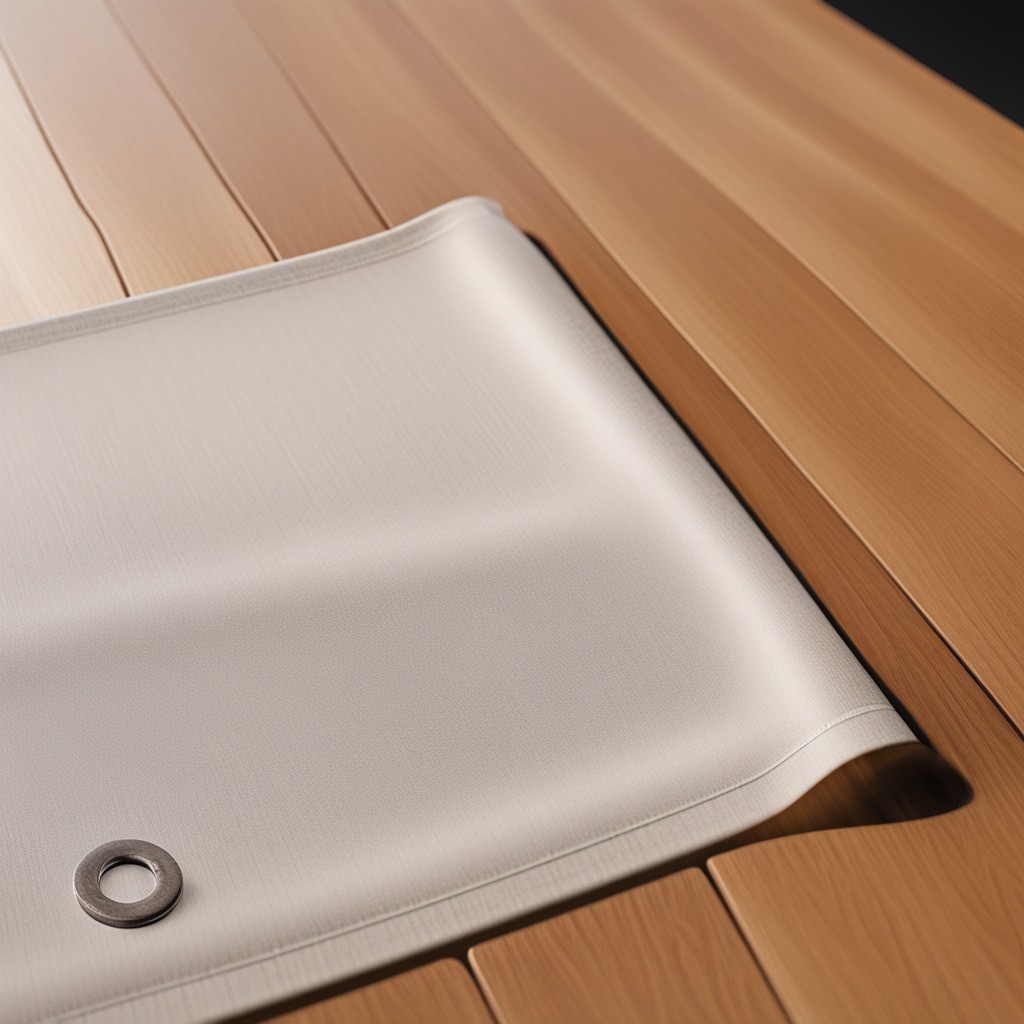
A flat metal washer is lying on a wooden table in an outdoor workshop.